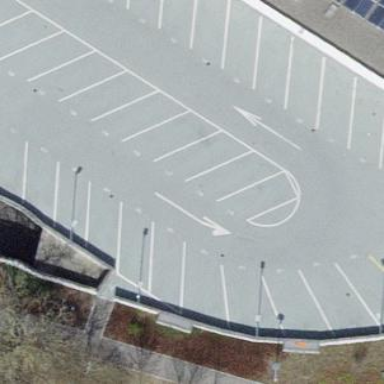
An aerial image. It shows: Parking area with surface.